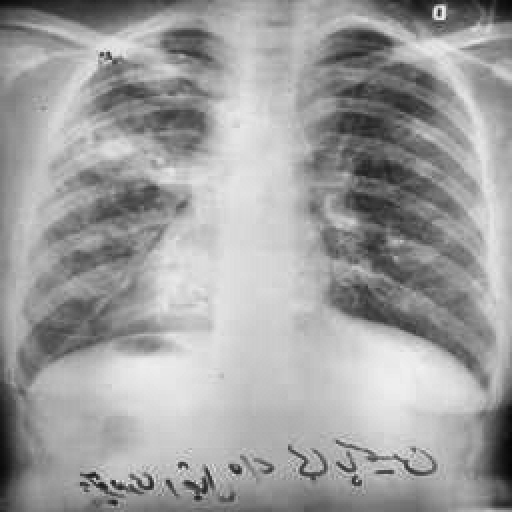
Finding: TUBERCULOSIS